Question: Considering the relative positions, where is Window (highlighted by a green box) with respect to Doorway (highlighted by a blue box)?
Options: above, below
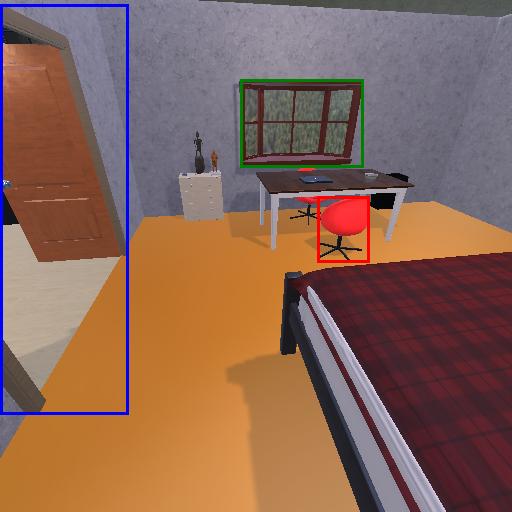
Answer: above